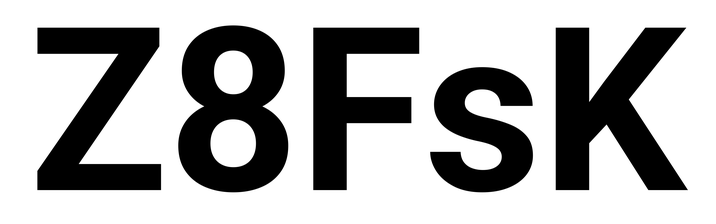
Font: Roboto_Bold